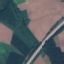
Land use / land cover: Highway